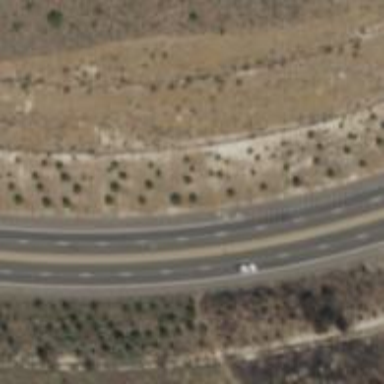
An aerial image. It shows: Asphalt road classified as primary highway with expressway characteristics.